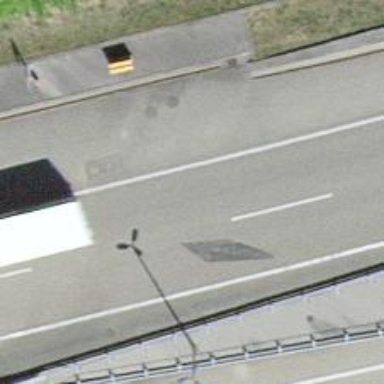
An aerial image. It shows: Asphalt motorway.